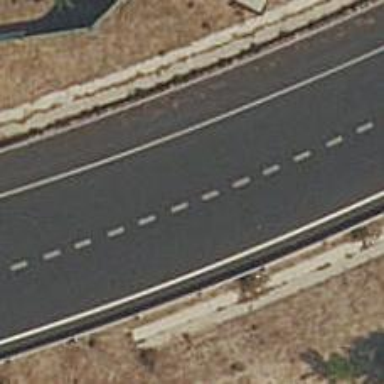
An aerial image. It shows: Motorway link.